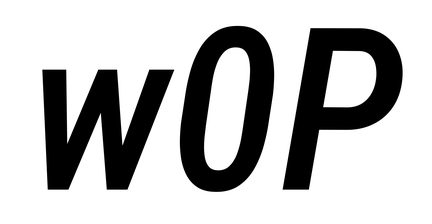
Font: Roboto-Italic_Condensed_Medium_Italic